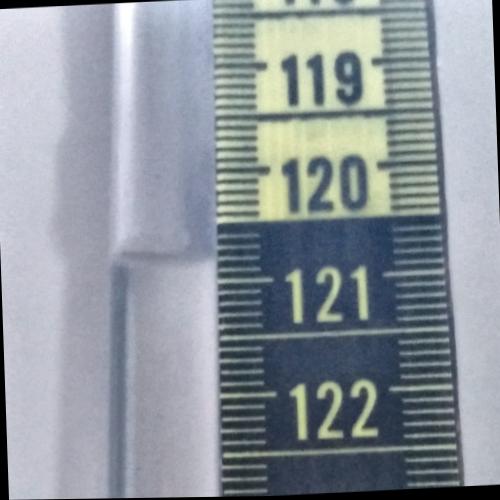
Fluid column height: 120.8 cm